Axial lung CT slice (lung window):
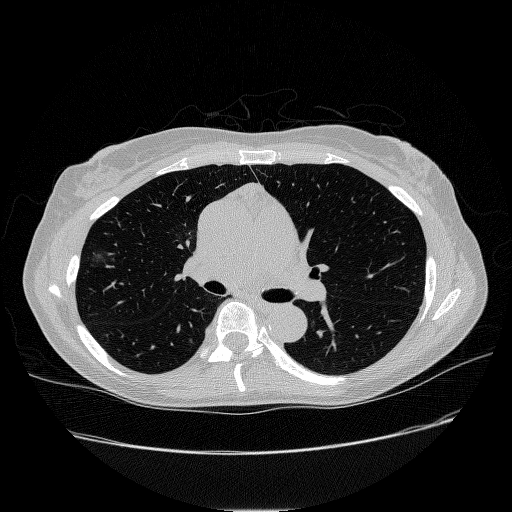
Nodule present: yes
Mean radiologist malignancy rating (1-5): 4